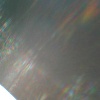
Label: sunburn